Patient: sex M, age 48
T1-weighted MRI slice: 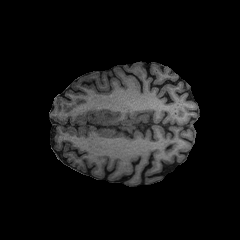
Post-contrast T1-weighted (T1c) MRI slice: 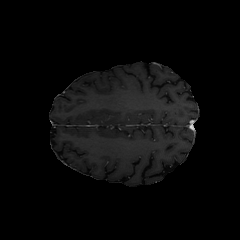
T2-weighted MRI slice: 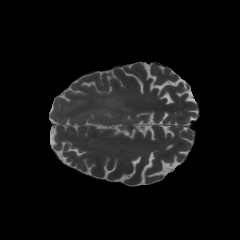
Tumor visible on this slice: yes
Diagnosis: Astrocytoma, IDH-mutant
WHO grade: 3